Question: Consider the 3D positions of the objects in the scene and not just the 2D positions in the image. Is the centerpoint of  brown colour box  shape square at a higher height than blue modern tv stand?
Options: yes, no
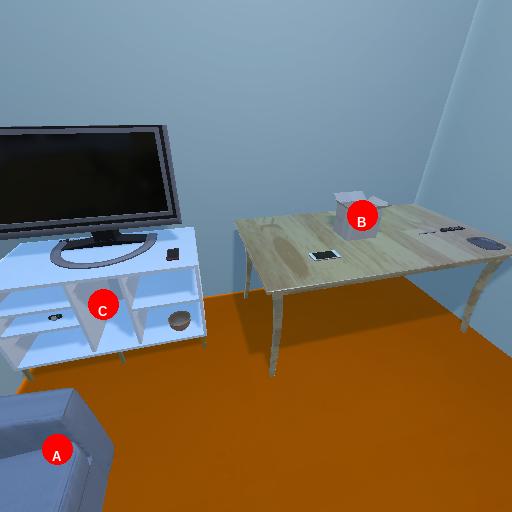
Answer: yes